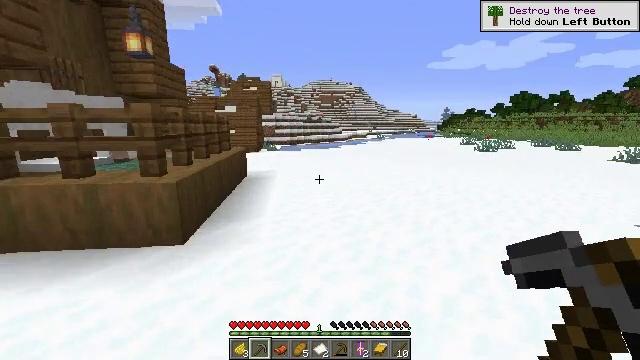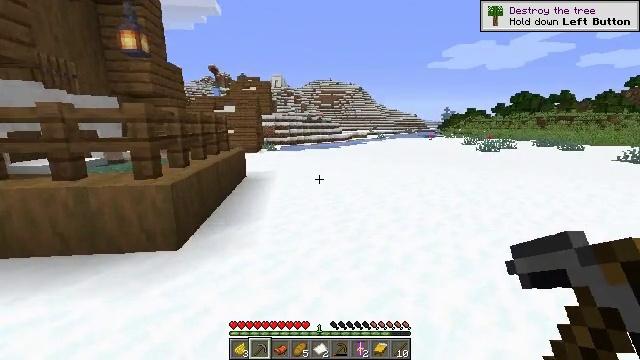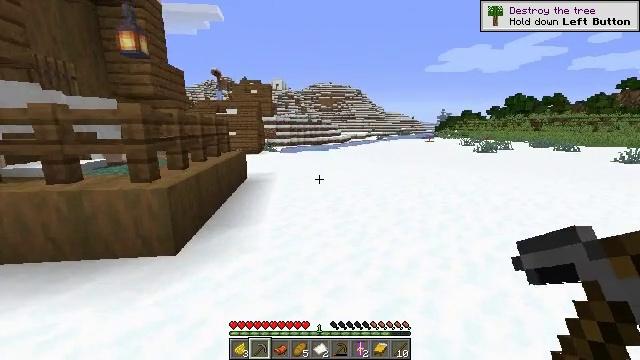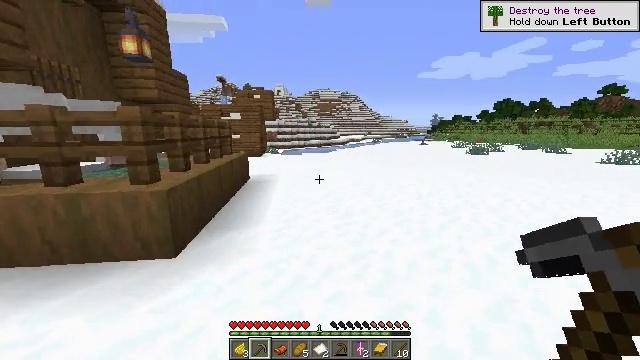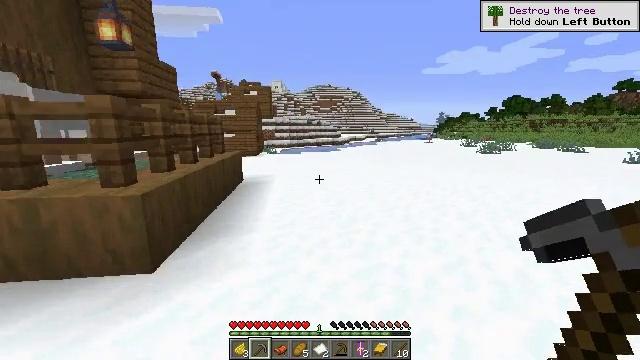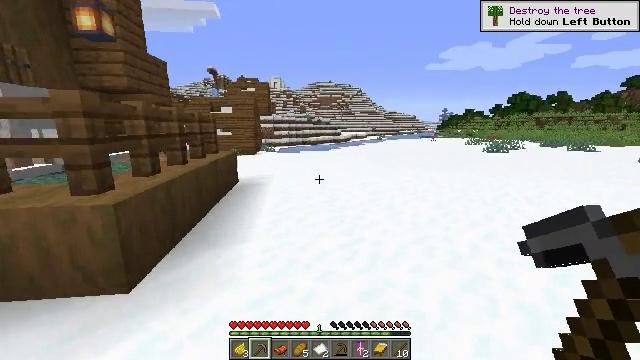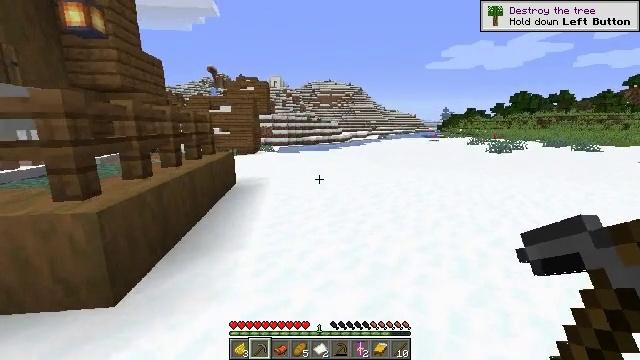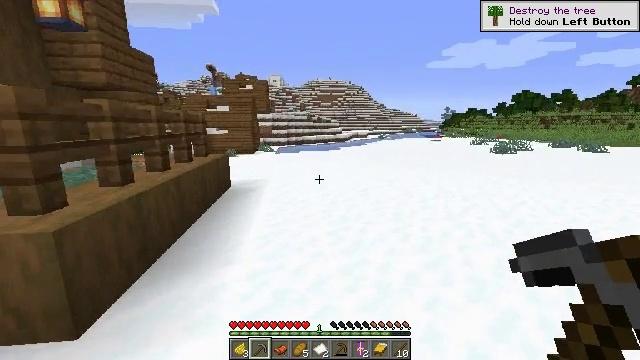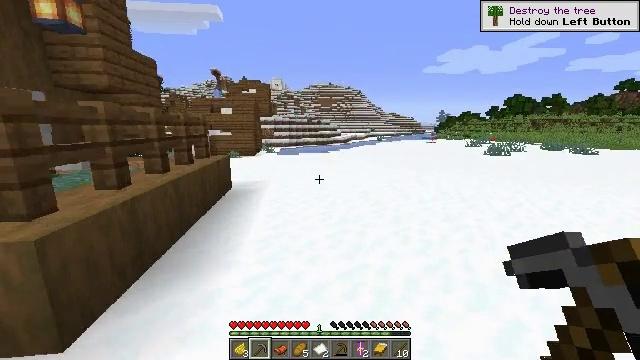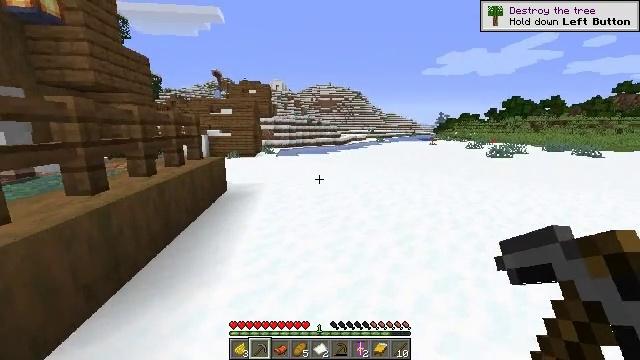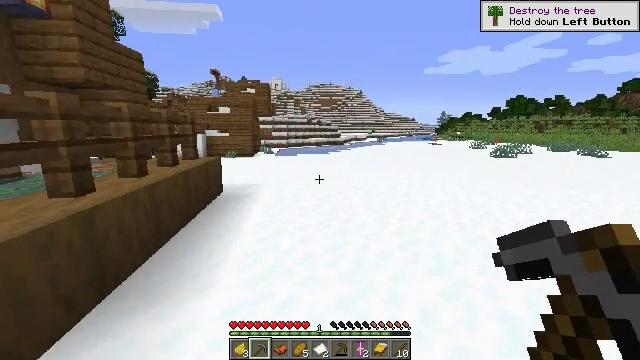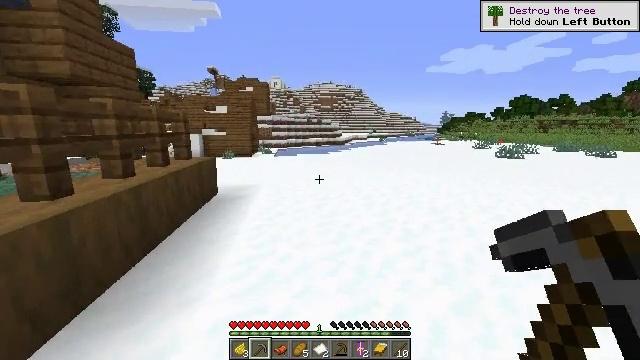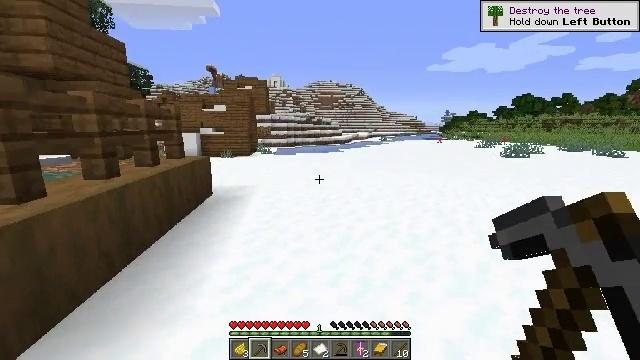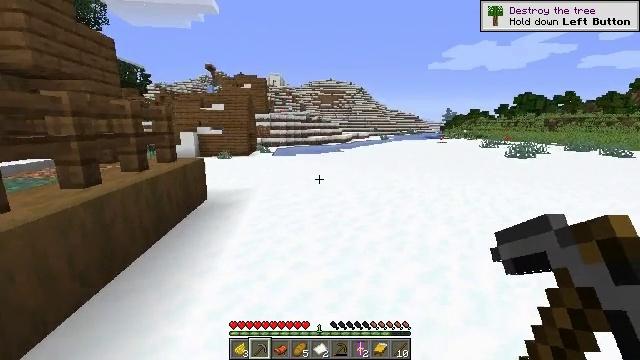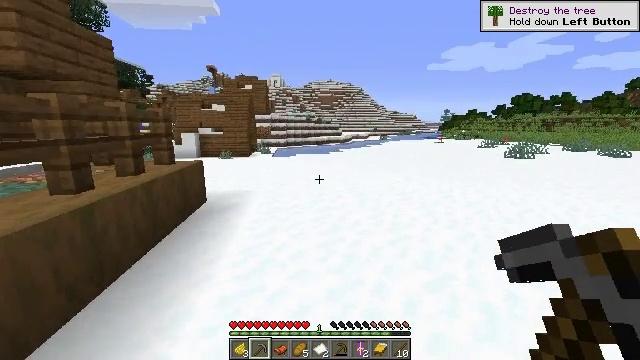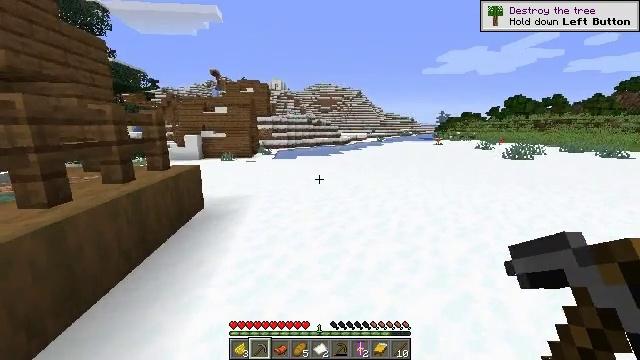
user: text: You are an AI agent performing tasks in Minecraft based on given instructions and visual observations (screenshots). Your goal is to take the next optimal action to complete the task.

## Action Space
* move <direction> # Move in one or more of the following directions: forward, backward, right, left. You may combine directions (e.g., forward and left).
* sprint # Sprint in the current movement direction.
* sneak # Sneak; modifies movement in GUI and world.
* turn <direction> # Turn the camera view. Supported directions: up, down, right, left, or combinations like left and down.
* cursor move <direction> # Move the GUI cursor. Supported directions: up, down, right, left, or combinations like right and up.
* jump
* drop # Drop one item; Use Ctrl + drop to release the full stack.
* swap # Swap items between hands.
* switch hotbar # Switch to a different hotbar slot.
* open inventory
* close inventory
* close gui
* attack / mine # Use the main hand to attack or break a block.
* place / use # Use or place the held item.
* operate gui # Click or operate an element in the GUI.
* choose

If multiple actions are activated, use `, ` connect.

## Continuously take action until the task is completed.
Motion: motion action
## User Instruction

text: Remove the spruce fence from the structure.
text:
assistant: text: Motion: move forward
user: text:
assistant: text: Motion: move forward
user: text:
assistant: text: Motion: move forward
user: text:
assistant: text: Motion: move forward
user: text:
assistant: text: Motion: move forward
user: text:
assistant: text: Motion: move forward
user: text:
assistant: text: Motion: move forward
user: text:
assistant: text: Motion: move forward
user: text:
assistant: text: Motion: move forward
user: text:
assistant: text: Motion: move forward
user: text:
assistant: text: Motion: move forward
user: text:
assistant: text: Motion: move forward
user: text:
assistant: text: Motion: move forward
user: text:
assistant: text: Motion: move forward
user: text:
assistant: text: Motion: move forward
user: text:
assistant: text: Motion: move forward, turn left and up
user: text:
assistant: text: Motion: move forward
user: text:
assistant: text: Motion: move forward
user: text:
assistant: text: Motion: move forward
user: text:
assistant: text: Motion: move forward
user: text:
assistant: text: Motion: move forward
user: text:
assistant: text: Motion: move forward
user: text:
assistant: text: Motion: move forward
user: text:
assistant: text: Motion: move forward
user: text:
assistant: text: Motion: move forward
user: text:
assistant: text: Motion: move forward
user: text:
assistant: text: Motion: move forward
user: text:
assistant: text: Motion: move forward
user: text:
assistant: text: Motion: move forward
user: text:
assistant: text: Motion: move forward